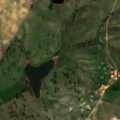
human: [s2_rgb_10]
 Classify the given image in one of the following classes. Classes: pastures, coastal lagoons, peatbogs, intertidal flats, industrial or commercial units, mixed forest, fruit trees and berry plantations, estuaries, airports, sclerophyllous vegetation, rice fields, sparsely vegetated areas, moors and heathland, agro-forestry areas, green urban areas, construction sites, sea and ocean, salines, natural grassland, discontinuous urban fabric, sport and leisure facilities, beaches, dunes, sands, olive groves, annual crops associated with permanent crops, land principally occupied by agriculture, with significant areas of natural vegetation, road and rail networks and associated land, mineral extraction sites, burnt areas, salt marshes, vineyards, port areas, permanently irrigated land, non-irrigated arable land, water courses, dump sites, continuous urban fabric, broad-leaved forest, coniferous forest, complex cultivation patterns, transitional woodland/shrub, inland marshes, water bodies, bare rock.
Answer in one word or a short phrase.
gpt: non-irrigated arable land, vineyards, olive groves